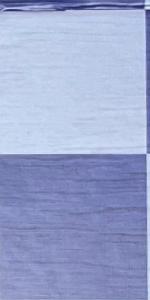
Label: Empty